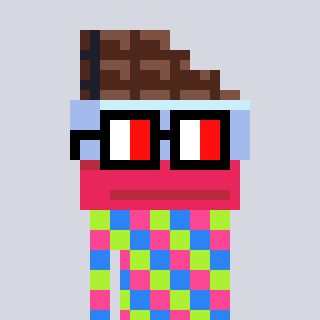
a pixel art character with square glasses with black frames and red eyes, a chocolate-shaped head and a red-colored body on a cool background